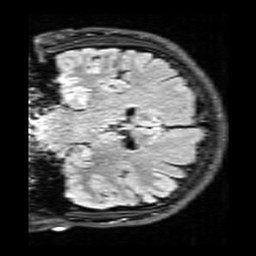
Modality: FLAIR
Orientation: coronal
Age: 22
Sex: male
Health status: healthy
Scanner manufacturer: siemens
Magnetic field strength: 3 T
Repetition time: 9 s
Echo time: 0.088 s